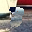
Label: 8